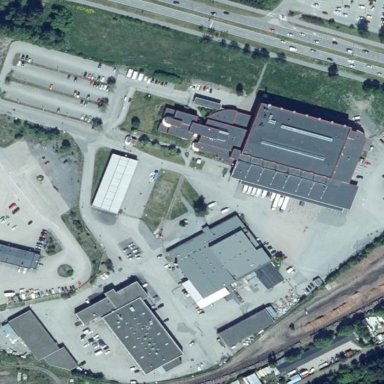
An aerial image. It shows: Industrial area.